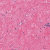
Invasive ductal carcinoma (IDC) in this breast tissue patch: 0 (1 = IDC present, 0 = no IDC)